Question: I've by mistake added the wrong folder to my Workspaces in Chrome DevTools.
How do I remove it?

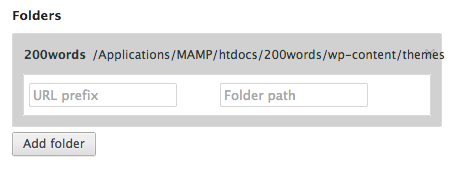
Answer: Oh wait... found the solution.
When you hover over the box there's an 'x' you can click.
Sadly I couldn't click this 'x' because it was being blocked by the path.
By resizing your window you can very exactly position your mouse to just hover over the 'x' but not the path. Very buggy.